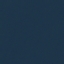
Land use / land cover: SeaLake